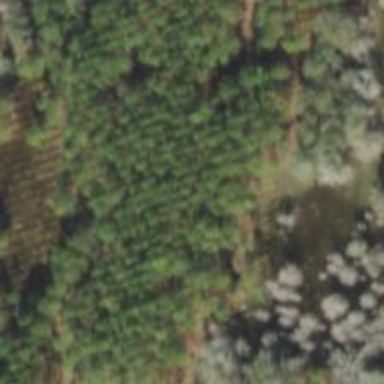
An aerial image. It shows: Forest with needle-leaved trees.